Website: home-depot
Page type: customer-info-address
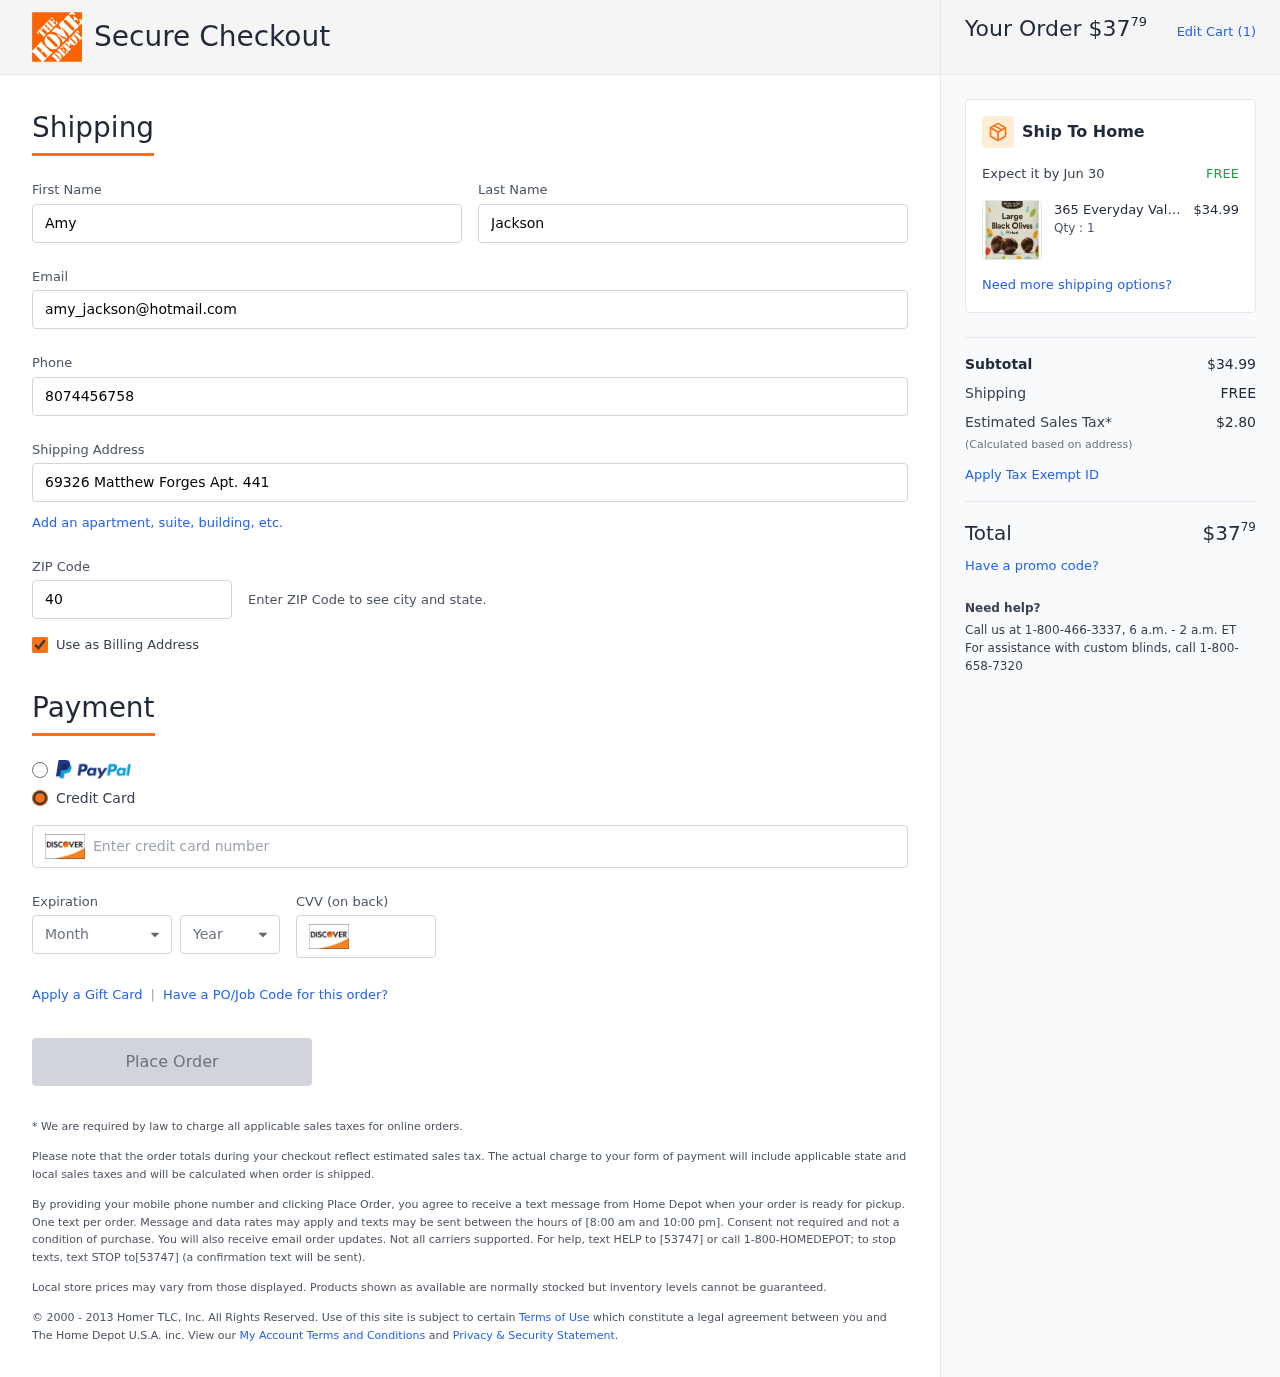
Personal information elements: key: PII_CARD_CVV
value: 199
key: PII_CARD_EXPIRY_MONTH
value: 07
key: PII_CARD_EXPIRY_YEAR
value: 30
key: PII_CARD_NUMBER
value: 6523 5588 9782 9158
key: PII_EMAIL
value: amy_jackson@hotmail.com
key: PII_FIRSTNAME
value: Amy
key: PII_LASTNAME
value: Jackson
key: PII_PHONE
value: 8074456758
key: PII_POSTCODE
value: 40571
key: PII_STREET
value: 69326 Matthew Forges Apt. 441
Product elements: key: PRODUCT1_BRAND
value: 365 Everyday Value
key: PRODUCT1_NAME
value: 365 Everyday Value, Pitted Black Olives, Large, 6 oz
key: PRODUCT1_PRICE
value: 34.99
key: PRODUCT1_QUANTITY
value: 1
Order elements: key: ORDER_TOTAL
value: $3779
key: ORDER_NUM_ITEMS
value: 1
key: ORDER_DELIVERY_DATE
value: Jun 30
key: ORDER_SUBTOTAL
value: $34.99
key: ORDER_SHIPPING_COST
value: FREE
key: ORDER_TAX
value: $2.80